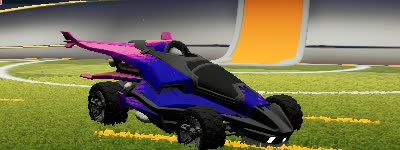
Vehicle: aftershock